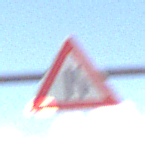
Verkehrszeichen: EinseitigVerengteFahrbahnRechts
Umgebung: Outdoor, RoadRail
Tageszeit: MorningAfternoon
Wetter: PartlyCloudy
Licht: Natural
Jahreszeit: NotSpecified
Kontrast: LowContrast